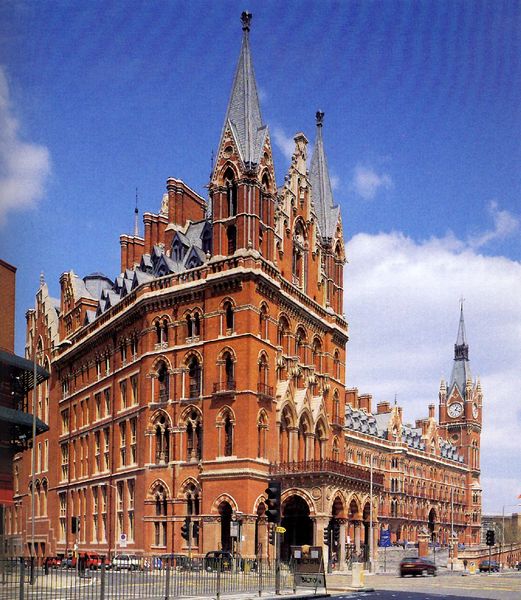
Titel: Midland Grand Hotel der St. Pancras Station in London
Künstler: Sir George Gilbert Scott
Standort: London, St. Pancras Station (EU - GB)
Schlagwörter: himmel, braun, fenster, strasse, säulen, gebäude, haus, rot, zaun, turm, balkon, giebel, backstein, platz, auto, uhr, geländer, tor, fotografie, schild, türmchen, türme, kreuzung, schilder, rathaus, london, verzierungen, autos, turmuhr, ziegelstein, rotes rathaus, uhrenturm, ampel, strassenschilder, mailand, sichtmauerwerk, #turm, ghas, londoner bankhaus